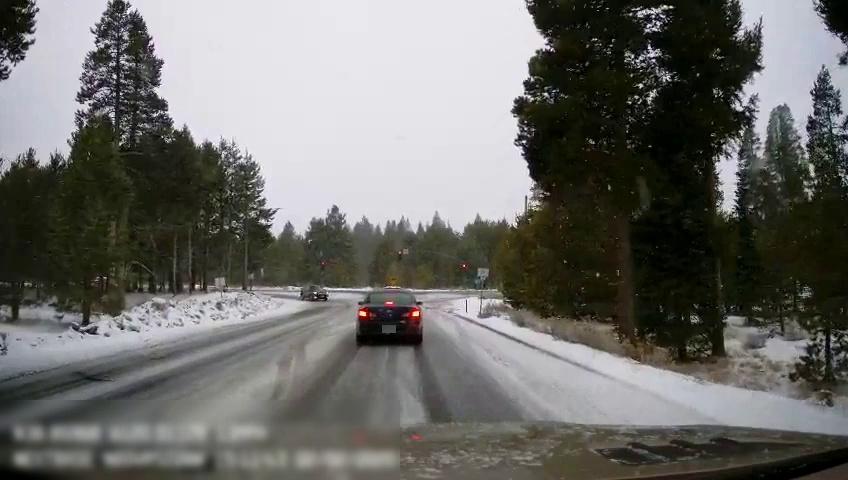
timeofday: Day
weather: Snowy
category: Drivable Space
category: Vehicles | SUV
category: Vehicles | Car
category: Vehicles | SUV
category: Traffic | Signs